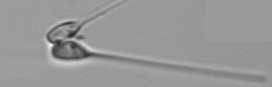
Label: Asterionellopsis_glacialis